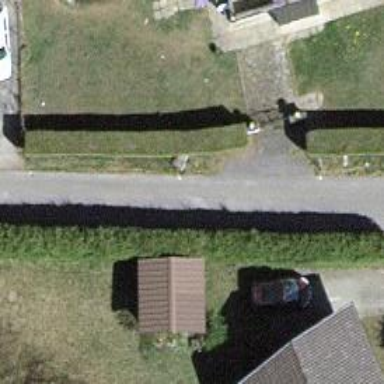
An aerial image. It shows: Hedge acting as barrier.